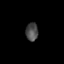
Tissue: skin
Cell type: Epithelial cells
Senescence score: 0.2753
Nuclear area (px): 220
Mean DAPI intensity: 74.023